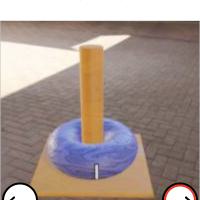
Task: sum
Answer: 1